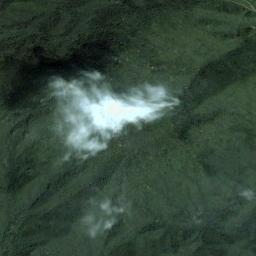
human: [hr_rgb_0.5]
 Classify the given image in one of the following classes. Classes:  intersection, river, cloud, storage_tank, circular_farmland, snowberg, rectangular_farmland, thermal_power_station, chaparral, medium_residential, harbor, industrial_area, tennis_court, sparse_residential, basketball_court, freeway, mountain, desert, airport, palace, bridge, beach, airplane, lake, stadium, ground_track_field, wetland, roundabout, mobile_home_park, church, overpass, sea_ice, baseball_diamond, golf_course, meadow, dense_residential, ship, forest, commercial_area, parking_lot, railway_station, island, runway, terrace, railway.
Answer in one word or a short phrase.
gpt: cloud